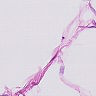
Metastatic tissue present: no